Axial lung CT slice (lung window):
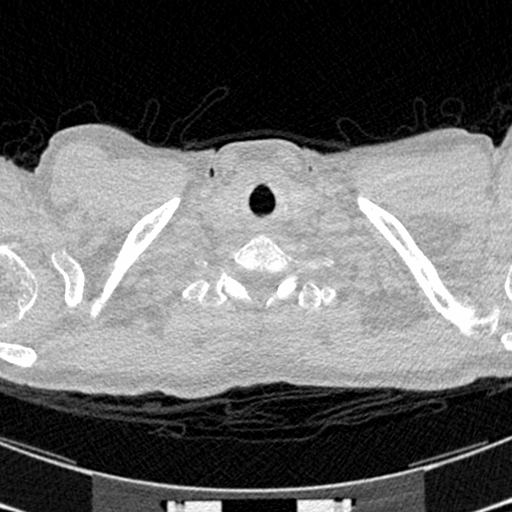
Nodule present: no